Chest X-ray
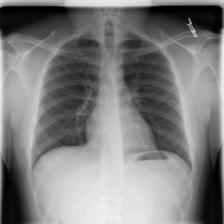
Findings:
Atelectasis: negative
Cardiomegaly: negative
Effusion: negative
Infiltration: negative
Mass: negative
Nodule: negative
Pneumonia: negative
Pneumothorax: negative
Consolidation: negative
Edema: negative
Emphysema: negative
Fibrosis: negative
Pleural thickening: negative
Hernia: negative